Field crop: tomato
Growth stage: 2
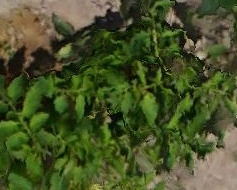
Species: tomato